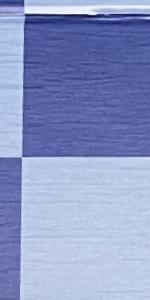
Label: Empty